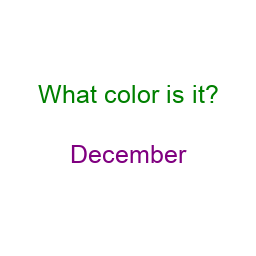
Color: purple
Background color: white
Question text color: green